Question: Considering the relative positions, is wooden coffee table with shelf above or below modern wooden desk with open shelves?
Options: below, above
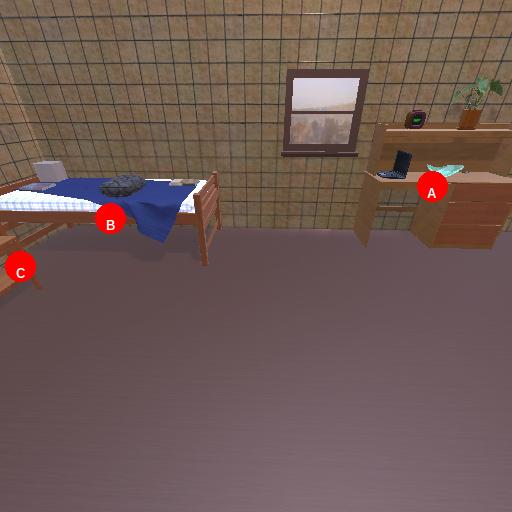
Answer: below